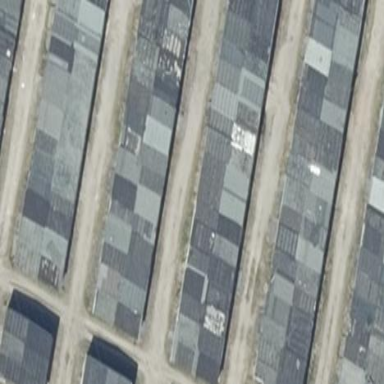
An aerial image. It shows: Group of garages.